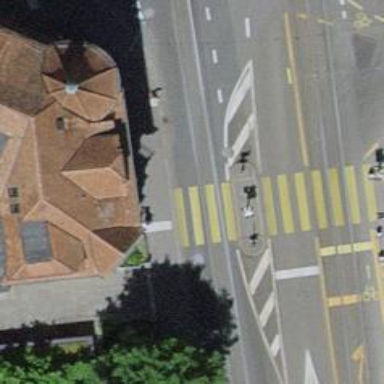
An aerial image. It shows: Tram crossing on the railway.